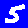
Digit: 5